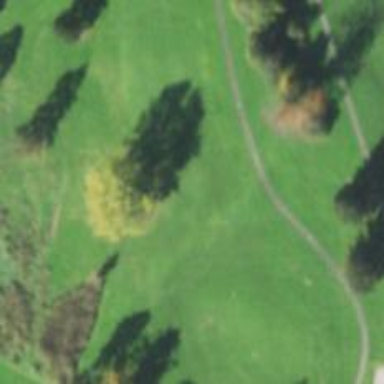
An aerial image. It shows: Golf hole.